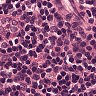
Metastatic tissue present: no